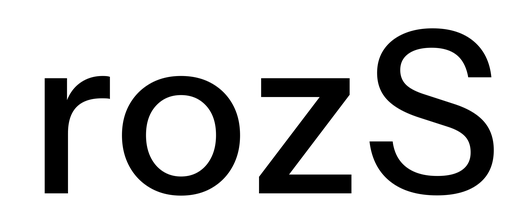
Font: InstrumentSans_Medium